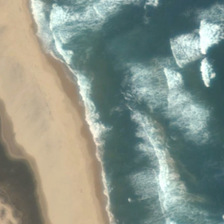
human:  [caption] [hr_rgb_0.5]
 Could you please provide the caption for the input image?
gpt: some white waves in an ocean are near a beach .

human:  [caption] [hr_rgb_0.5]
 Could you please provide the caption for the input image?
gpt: some white waves in an ocean are near a beach .

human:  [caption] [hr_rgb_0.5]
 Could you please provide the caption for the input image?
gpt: the beach surrounded by the water seems very beautiful .

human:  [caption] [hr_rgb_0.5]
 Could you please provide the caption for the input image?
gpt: the beach surrounded by the water seems very beautiful .

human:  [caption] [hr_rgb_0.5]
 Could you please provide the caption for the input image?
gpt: some white waves in an ocean are near a beach .